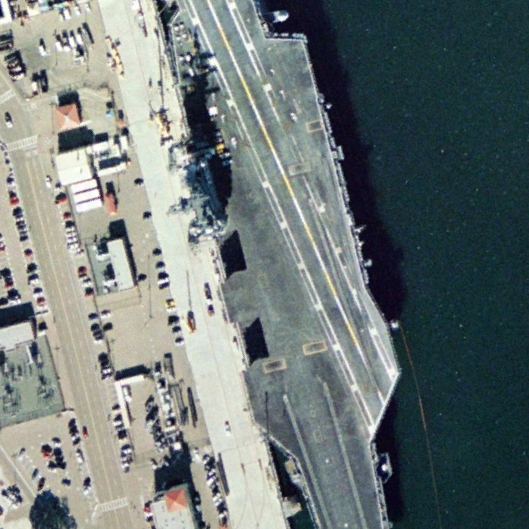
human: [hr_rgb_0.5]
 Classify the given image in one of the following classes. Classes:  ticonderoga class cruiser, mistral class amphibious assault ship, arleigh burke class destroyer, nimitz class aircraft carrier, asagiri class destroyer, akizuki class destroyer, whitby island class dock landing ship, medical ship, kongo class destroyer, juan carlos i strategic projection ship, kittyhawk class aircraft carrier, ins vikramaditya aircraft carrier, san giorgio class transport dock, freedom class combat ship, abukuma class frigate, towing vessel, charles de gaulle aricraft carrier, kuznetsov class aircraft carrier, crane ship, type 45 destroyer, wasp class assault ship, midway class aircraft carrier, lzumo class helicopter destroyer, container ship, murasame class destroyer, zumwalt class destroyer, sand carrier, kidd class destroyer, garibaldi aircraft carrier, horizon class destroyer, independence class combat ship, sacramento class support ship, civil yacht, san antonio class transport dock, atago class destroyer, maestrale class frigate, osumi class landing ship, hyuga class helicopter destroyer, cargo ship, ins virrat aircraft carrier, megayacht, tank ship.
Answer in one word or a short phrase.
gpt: Nimitz class aircraft carrier